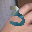
Label: 3